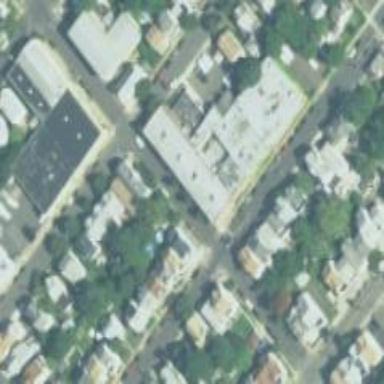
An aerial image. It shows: Nursing home building.